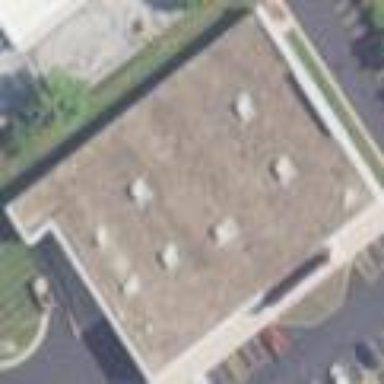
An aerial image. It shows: Building.